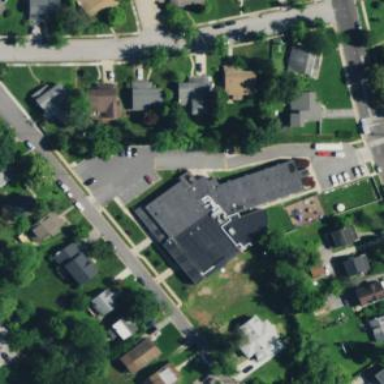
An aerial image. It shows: School building.